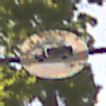
Verkehrszeichen: VerbotFuerKraftfahrzeugeUeberDreiKommaFuenfTonnen
Umgebung: Outdoor, Nature
Tageszeit: Midday
Wetter: PartlyCloudy
Licht: Natural
Jahreszeit: NotSpecified
Kontrast: LowContrast